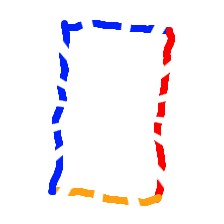
Shape: rectangle